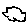
Label: cloud